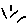
Label: line